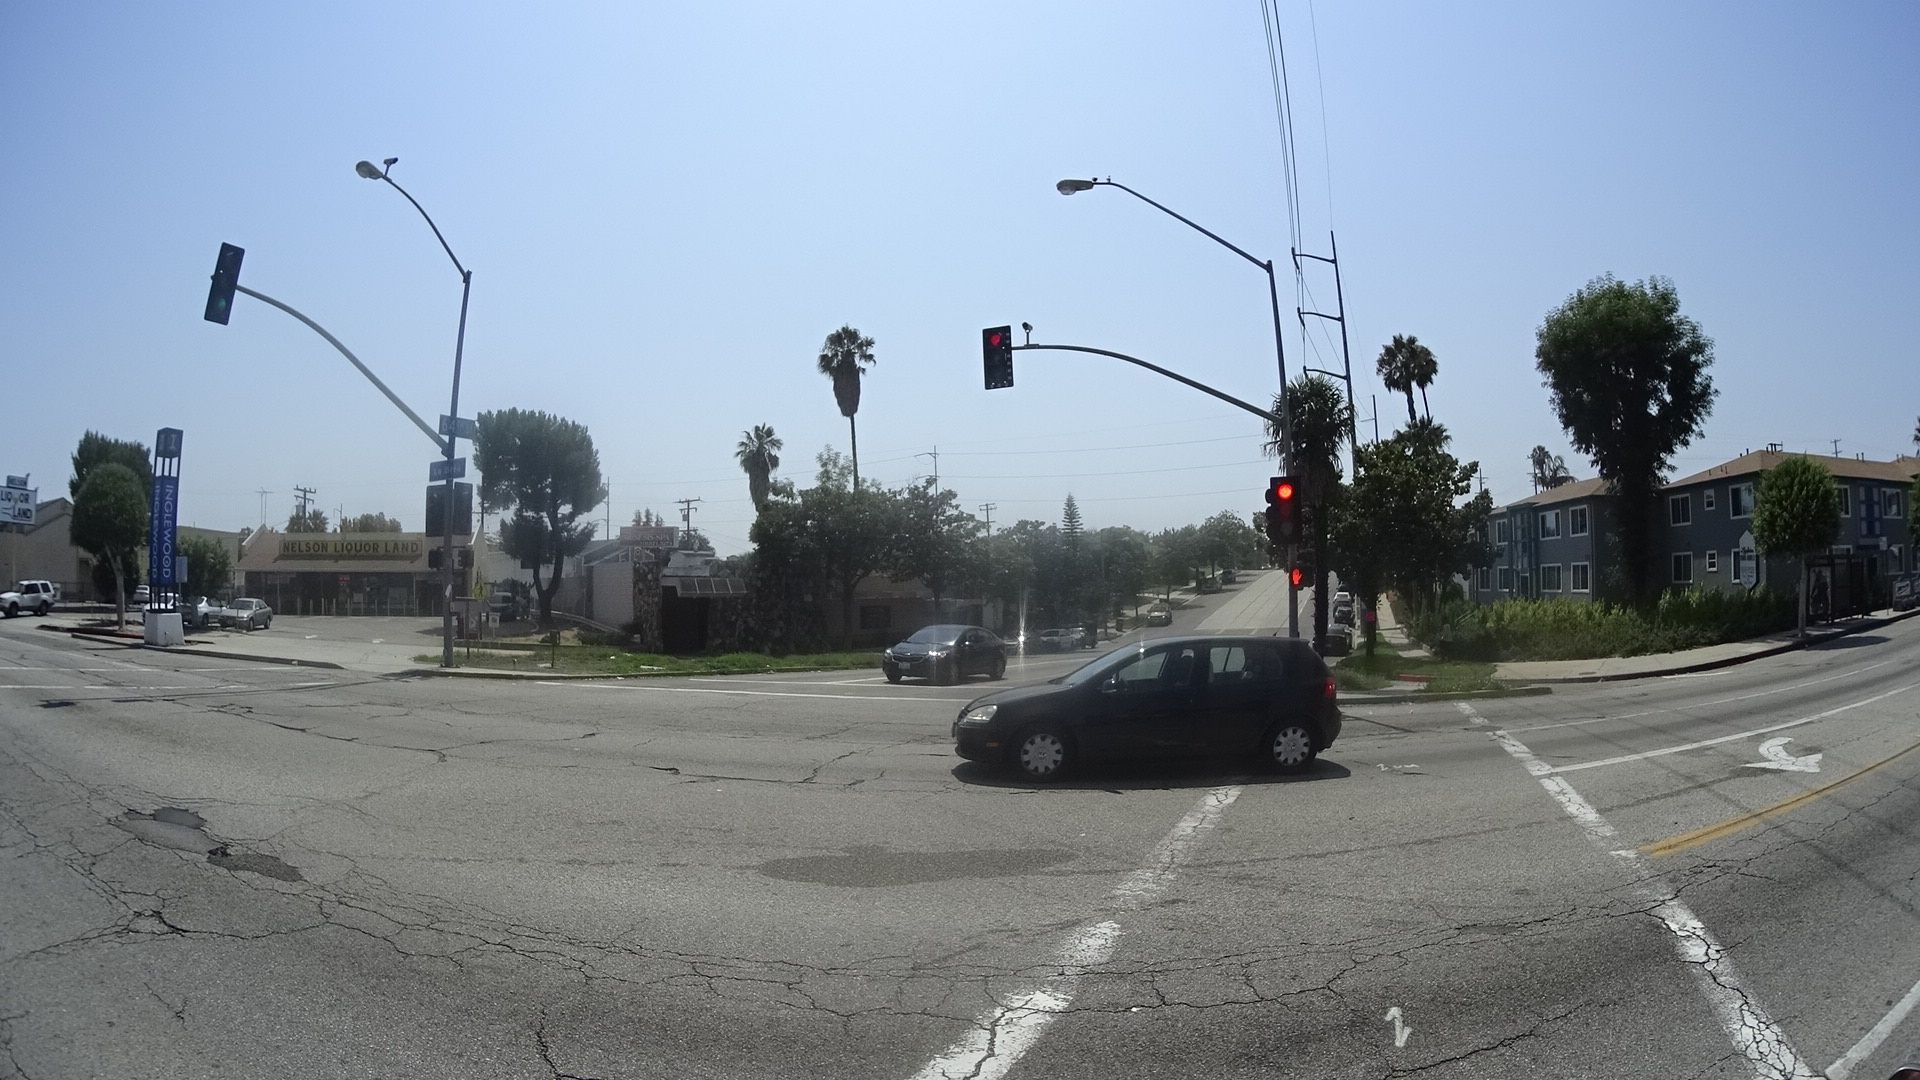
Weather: clear
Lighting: day
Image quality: good
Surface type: driving surface
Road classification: residential
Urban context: urban centre
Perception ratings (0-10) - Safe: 6.55, Lively: 6.18, Beautiful: 6.59, Boring: 2.73, Depressing: 5.44, Wealthy: 2.54